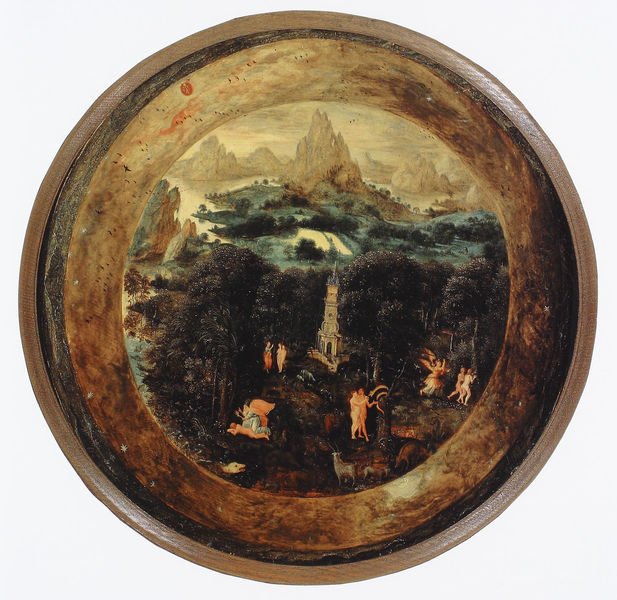
Titel: Das Irdische Paradies
Künstler: Herri met de Bles
Institution: Amsterdam, Rijksmuseum
Schlagwörter: berg, felsen, gott, wasser, bäume, fluss, grün, landschaft, menschen, braun, haus, tiere, leute, bibel, schüssel, teller, bild, kirche, personen, gotik, wald, wasserfall, kreis, rund, turm, engel, berge, rand, figuren, adam, eva, paradies, moses, medaillon, scheibe, schlange, darstellung, hirsch, reh, altes testament, sage, eden, vertreibung, miniatur, legende, paare, evangelium, schöpfung, getier, zeilscheibe, braun+, fassboden, paradieslandschaft, schalle, berge figuren rund turm, menschenä